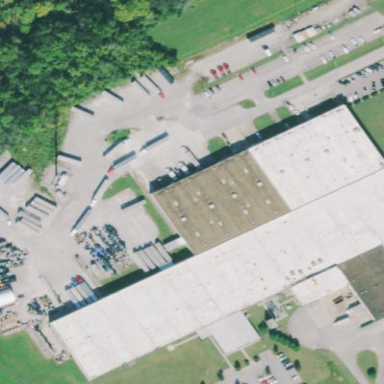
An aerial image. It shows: Warehouse.